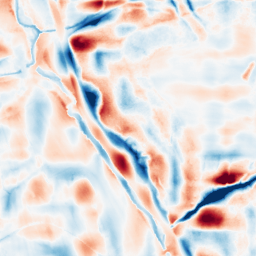
Category: wavelet
Decomposition family: wavelet_dwt
Decomposition parameters: wavelet: sym4
level: 5
Upsampling method: cubic_mitchell
Upsampling parameters: scale: 4
Upsampling scale: 4